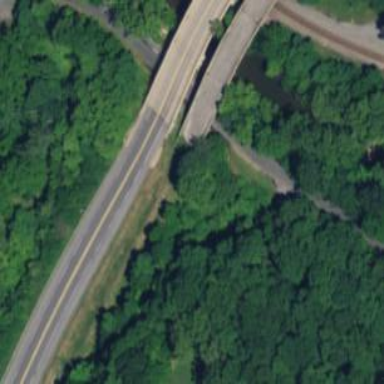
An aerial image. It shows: Disused asphalt bridge with historical significance.